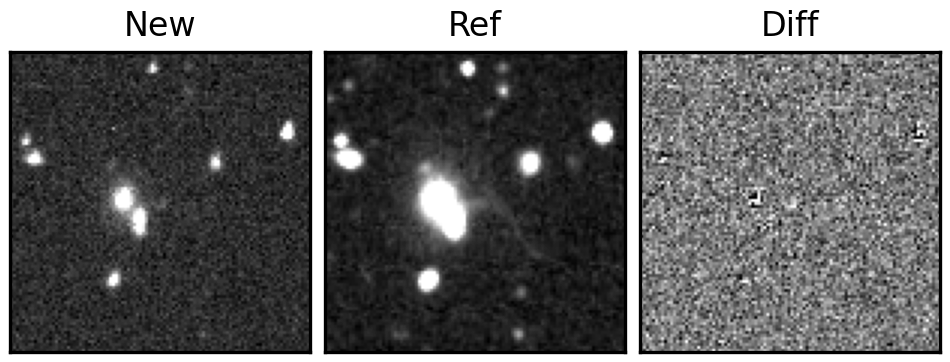
Label: real